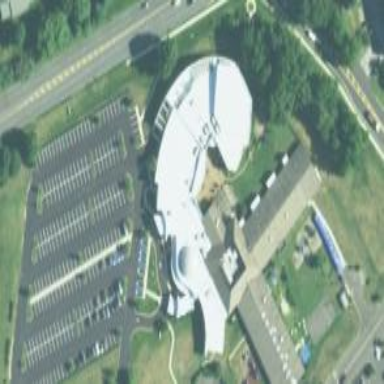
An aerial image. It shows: Building that serves as place of worship.